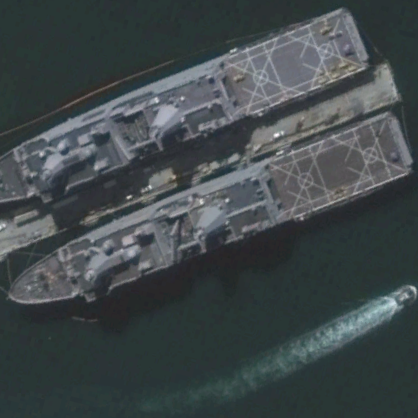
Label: combat